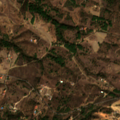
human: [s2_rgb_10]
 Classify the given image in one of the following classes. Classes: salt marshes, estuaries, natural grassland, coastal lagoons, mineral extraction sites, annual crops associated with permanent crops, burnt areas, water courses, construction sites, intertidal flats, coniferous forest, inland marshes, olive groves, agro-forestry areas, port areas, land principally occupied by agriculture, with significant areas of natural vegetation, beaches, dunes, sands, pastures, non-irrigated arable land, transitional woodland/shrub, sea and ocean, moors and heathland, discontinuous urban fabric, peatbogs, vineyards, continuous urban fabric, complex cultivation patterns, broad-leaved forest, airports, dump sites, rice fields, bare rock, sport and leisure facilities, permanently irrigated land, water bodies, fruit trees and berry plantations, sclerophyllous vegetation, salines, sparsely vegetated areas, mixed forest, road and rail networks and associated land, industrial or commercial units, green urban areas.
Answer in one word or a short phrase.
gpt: land principally occupied by agriculture, with significant areas of natural vegetation, agro-forestry areas, broad-leaved forest, mixed forest